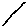
Label: line